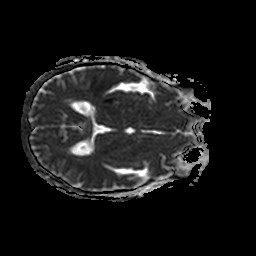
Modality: ADC
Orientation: axial
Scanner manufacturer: philips
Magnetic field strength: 1.5 T
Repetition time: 4.77 s
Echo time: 0.07764 s